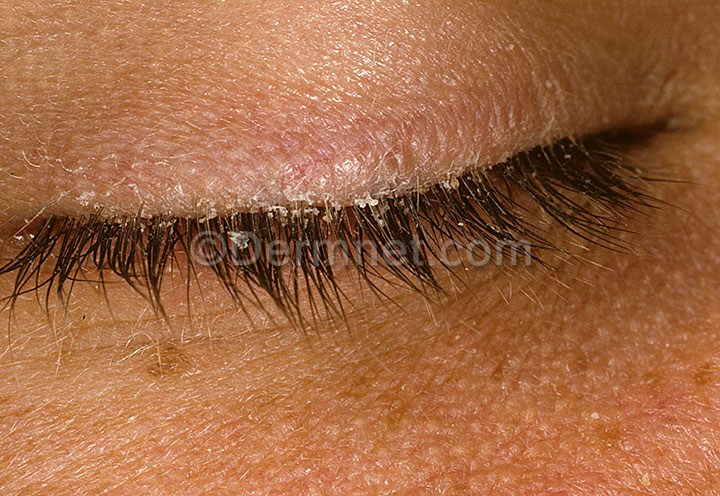
Disease: Psoriasis pictures Lichen Planus and related diseases